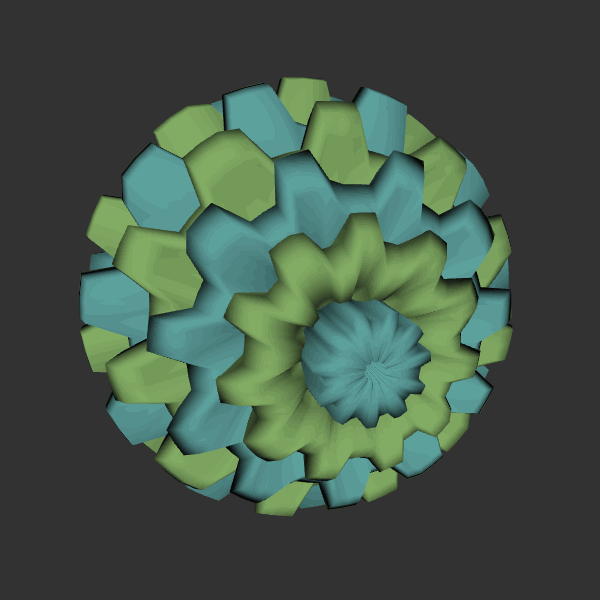
Background: dark